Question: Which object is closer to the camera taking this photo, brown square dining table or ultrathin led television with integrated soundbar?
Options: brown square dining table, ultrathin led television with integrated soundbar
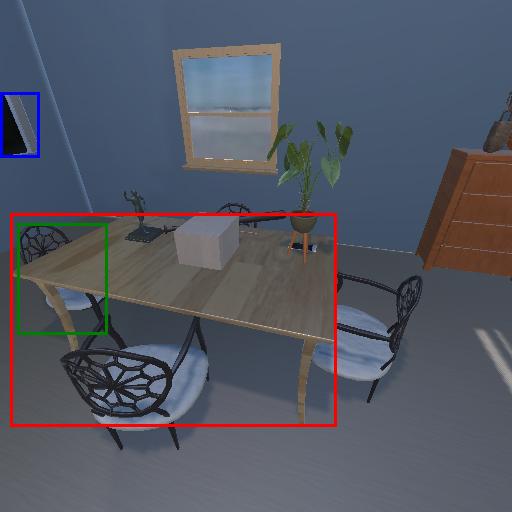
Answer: brown square dining table